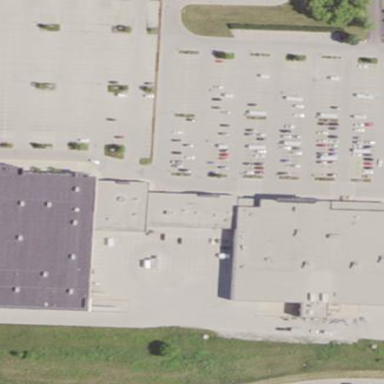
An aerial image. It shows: Paved parking area.